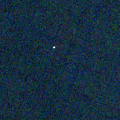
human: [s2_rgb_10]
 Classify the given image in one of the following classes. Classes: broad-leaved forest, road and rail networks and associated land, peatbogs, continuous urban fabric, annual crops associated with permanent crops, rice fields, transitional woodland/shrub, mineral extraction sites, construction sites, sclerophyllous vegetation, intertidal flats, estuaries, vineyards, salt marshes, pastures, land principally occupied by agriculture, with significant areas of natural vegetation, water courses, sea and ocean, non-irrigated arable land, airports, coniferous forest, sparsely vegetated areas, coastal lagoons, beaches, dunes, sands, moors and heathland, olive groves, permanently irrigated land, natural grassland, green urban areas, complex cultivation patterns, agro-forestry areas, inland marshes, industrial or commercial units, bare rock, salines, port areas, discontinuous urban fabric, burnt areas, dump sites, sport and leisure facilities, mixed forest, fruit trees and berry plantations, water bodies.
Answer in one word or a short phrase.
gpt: water bodies